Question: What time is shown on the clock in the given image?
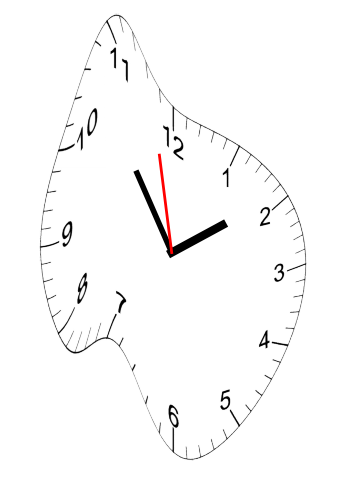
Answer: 01:53:58